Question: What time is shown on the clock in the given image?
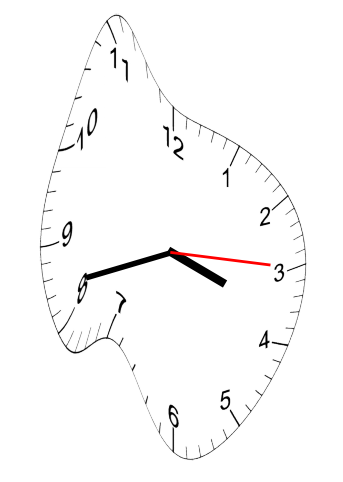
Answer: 03:42:15